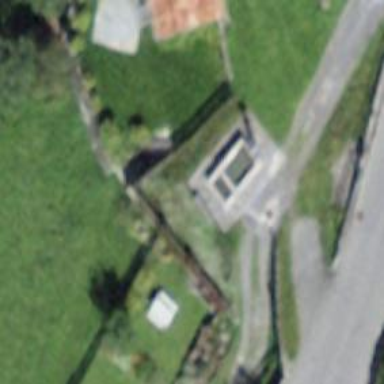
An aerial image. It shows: Beautiful fountain.